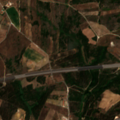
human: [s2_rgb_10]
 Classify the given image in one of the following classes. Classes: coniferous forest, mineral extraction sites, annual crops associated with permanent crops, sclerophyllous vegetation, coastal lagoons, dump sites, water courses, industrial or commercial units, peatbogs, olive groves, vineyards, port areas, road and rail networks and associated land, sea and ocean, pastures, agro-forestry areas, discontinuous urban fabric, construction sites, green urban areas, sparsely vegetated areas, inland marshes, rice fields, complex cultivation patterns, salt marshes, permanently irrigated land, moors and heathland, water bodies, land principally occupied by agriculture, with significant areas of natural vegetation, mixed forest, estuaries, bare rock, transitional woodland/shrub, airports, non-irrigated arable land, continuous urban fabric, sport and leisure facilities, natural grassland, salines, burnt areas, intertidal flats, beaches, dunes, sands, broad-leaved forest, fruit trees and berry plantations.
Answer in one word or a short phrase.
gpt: complex cultivation patterns, land principally occupied by agriculture, with significant areas of natural vegetation, mixed forest